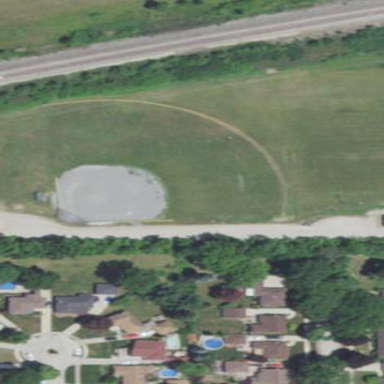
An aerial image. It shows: Basketball court on pitch.